Question: I'm trying to write a query to select the results of a stored procedure into a temp table. However the stored procedure has been set up so that when it runs its returns 1 result with no alias. (See below)

obviously I get an error when I try and select the data into a temp table.
> An object or column name is missing or empty. For SELECT INTO
statements, verify each column has a name. For other statements, look
for empty alias names. Aliases defined as "" or [] are not allowed.
Change the alias to a valid name.
Is there any way round this as I will be unable to update the procedure to output an alias! Basically Im after a way of doing a
'''
SELECT * INTO #tmptable
FROM OPENROWSET ('SQLNCLI', 'Server=ServerName;Trusted_Connection=yes;','SET FMTONLY OFF EXEC sp_name')
'''
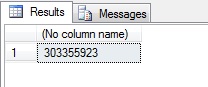
Answer: If you know how many columns you will get back from the 'OPENROWSET', then you can create the temporary table before inserting values; this allows you to give the columns a name.
'''
CREATE TABLE #tmptable (Value INT NOT NULL)
INSERT #tmptable
SELECT * FROM OPENROWSET ('SQLNCLI','Server=ServerName;Trusted_Connection=yes;','SET FMTONLY OFF EXEC sp_name')
-- DROP TABLE #tmptable
'''
If you do not know how many columns you are returning... I do not know that it is possible.